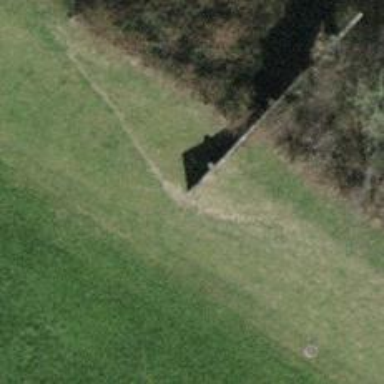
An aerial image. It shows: Wall is shown in the image.